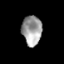
Tissue: skin
Cell type: Epithelial cells
Senescence score: 0.2517
Nuclear area (px): 571
Mean DAPI intensity: 158.753